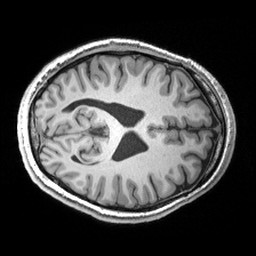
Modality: T1w
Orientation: axial
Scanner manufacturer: siemens
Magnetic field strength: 3 T
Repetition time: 2.53 s
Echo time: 0.00299 s